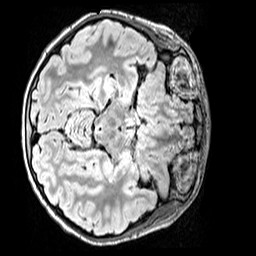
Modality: FLAIR
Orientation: axial
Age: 9
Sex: male
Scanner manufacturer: siemens
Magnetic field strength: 3 T
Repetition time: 5 s
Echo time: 0.388 s